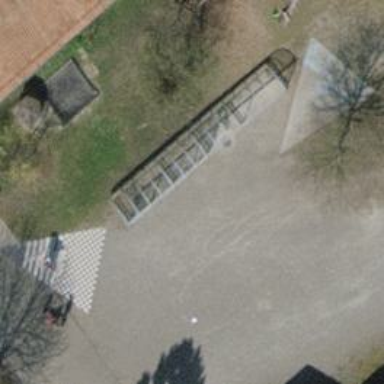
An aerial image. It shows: Shed designated for bicycle parking.